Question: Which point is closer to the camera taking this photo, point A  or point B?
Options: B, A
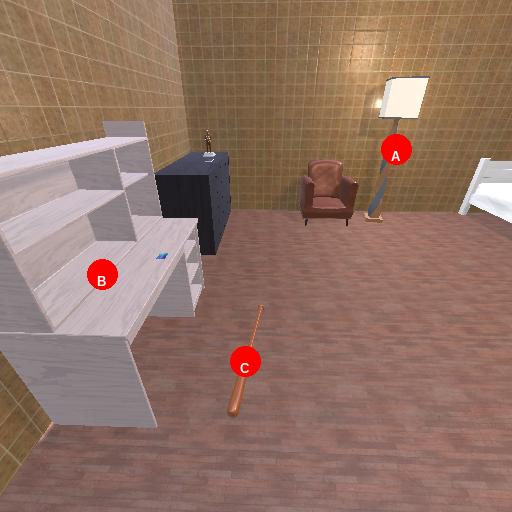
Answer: B